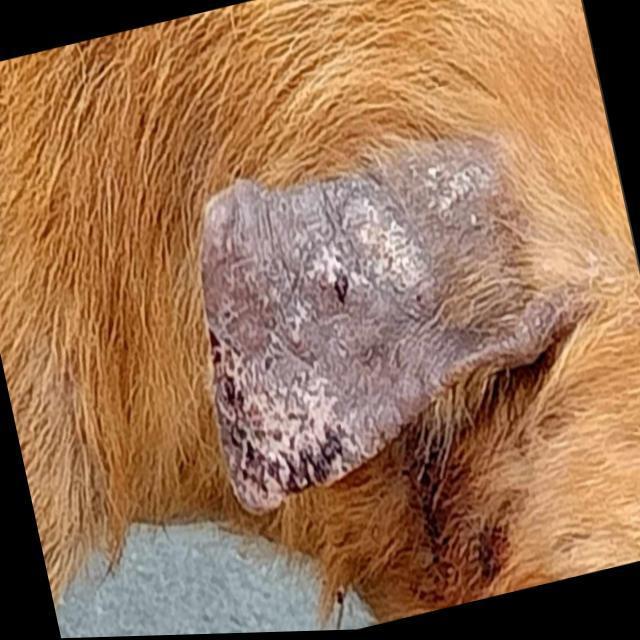
Canine demodicosis (Demodex mange) — caused by Demodex canis mites. Presents with alopecia, follicular papules, pustules, and comedones. Often localized on face and forelimbs.